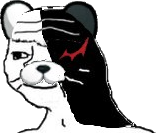
Label: 5_Boomer